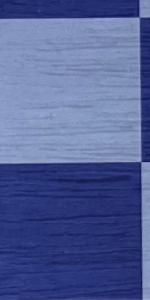
Label: Empty